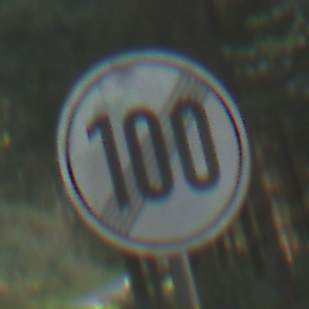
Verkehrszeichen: EndeGeschwindigkeit100
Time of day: MorningAfternoon
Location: Outdoor (Nature)
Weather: Clear
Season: NotSpecified
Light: Natural